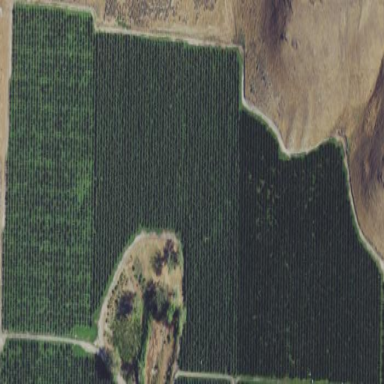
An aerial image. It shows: Vineyard with grape crops.